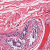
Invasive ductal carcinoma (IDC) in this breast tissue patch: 0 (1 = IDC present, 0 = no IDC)